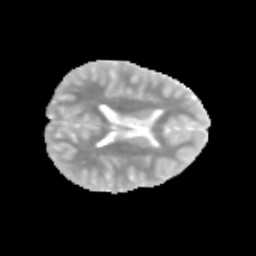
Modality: MD
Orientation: axial
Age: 9
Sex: female
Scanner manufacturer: siemens
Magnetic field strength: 3 T
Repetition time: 3.8 s
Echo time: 0.07 s